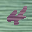
Label: 4